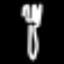
Label: fork